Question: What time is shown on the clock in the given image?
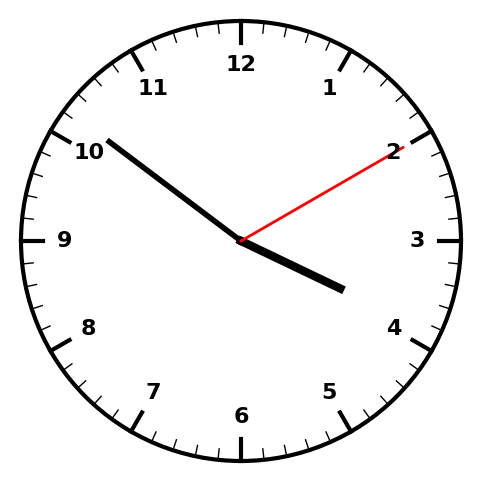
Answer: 03:51:10